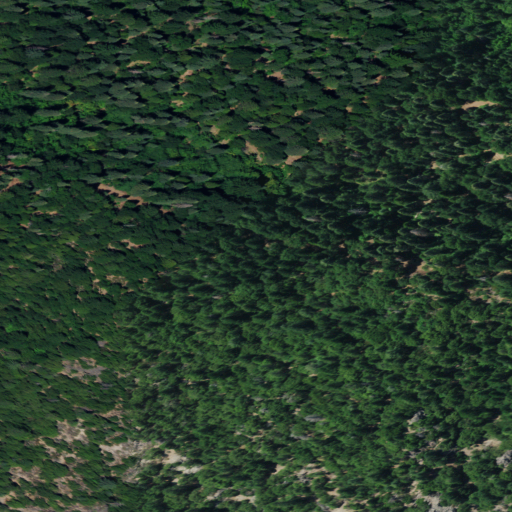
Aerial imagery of ridge(s) in California named Skunk Ridge containing evergreen forest and shrub